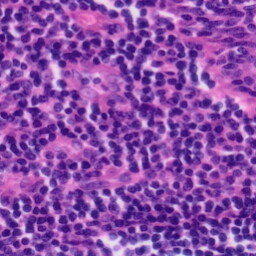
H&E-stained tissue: Tonsil